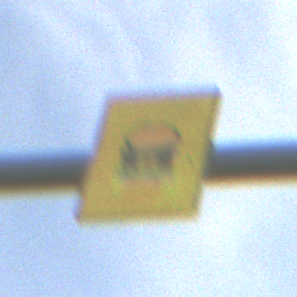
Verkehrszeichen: FahrzeugeMitWassergefaehrdenderLadungOhnePfeilsymbol
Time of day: MorningAfternoon
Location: Outdoor (Nature)
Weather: PartlyCloudy
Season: NotSpecified
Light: Natural